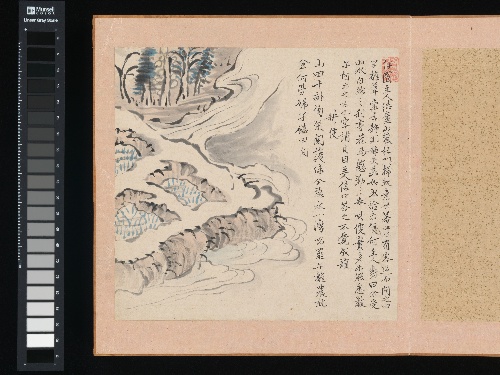
Artist: Totoki Baigai
Artist bio: Japanese, 1749–1804
Date: 1800
Object type: Albums
Classification: Paintings
Medium: Two albums, each with ten leaves; ink and color on paper
Culture: Japan
Period: Edo period (1615–1868)
Dimensions: Image (each leaf): 7 3/8 × 7 5/8 in. (18.8 × 19.4 cm)
Each album: 9 5/16 × 8 11/16 × 15/16 in. (23.6 × 22 × 2.4 cm)
Department: Asian Art
Credit line: Mary Griggs Burke Collection, Gift of the Mary and Jackson Burke Foundation, 2015
Accession year: 2015
Repository: Metropolitan Museum of Art, New York, NY
Tags: Men|Landscapes